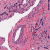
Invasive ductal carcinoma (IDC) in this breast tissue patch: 0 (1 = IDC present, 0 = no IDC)